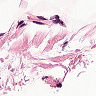
Metastatic tissue present: no